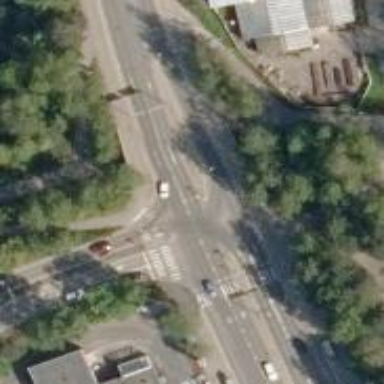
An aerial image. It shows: Crossing on asphalt cycleway.